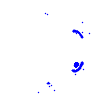
Particle: electron